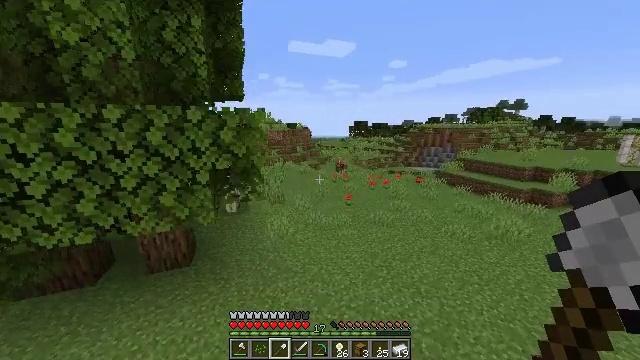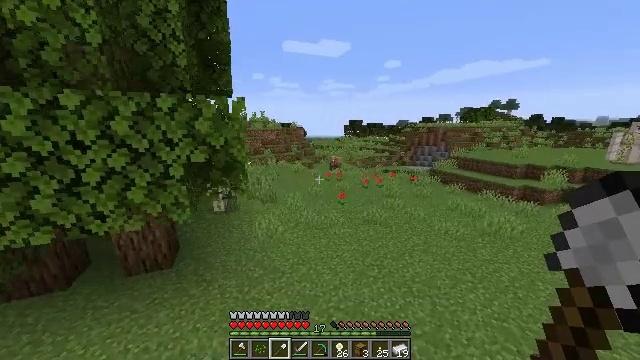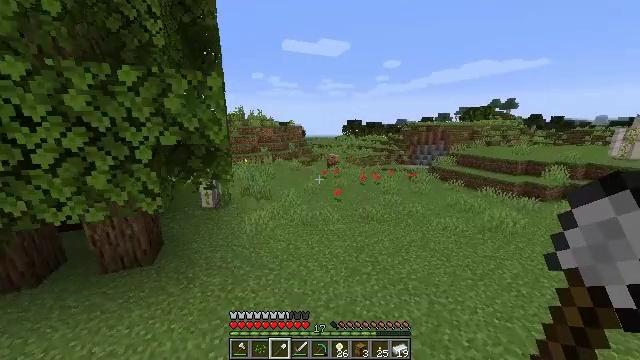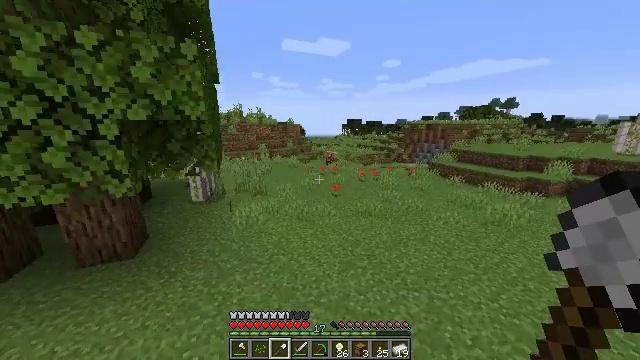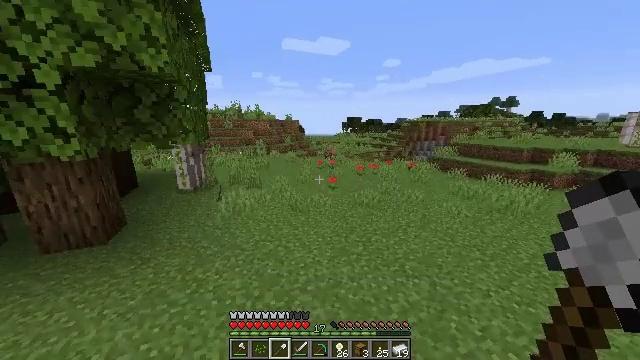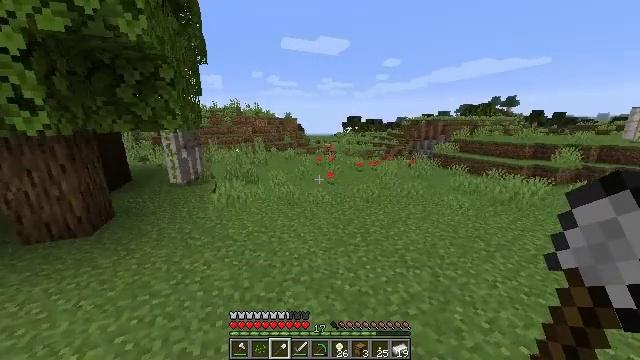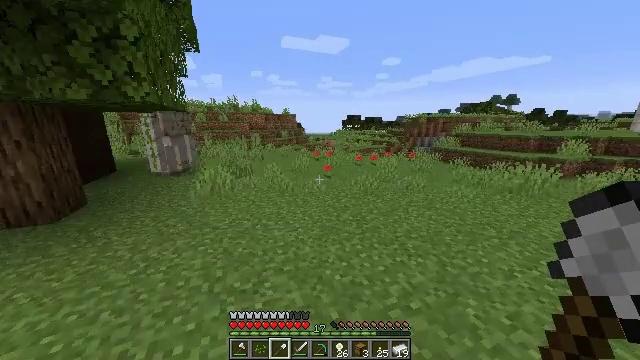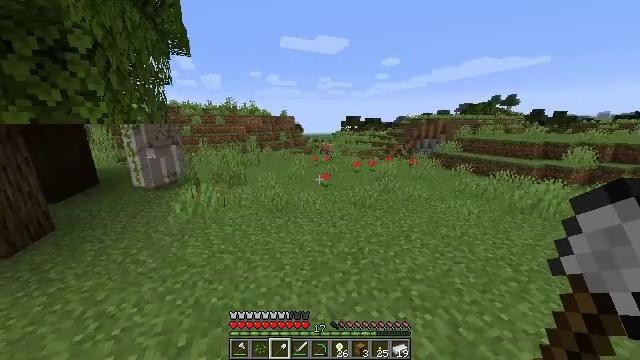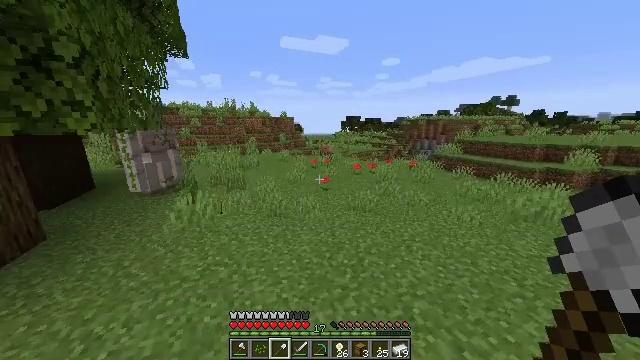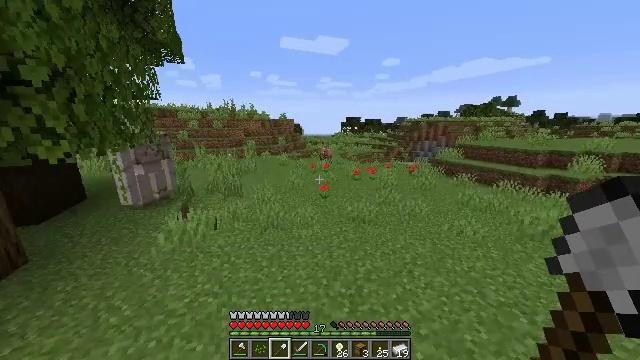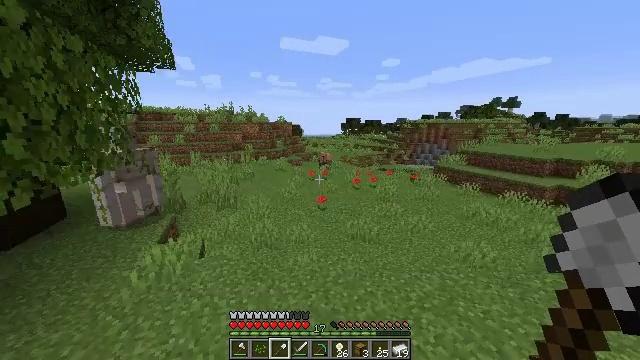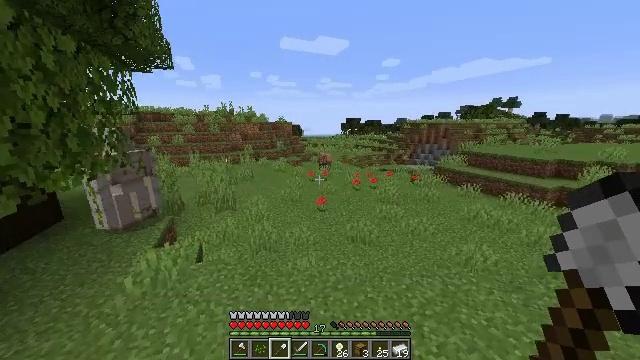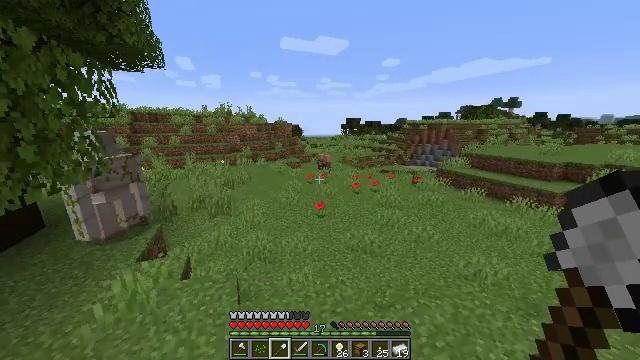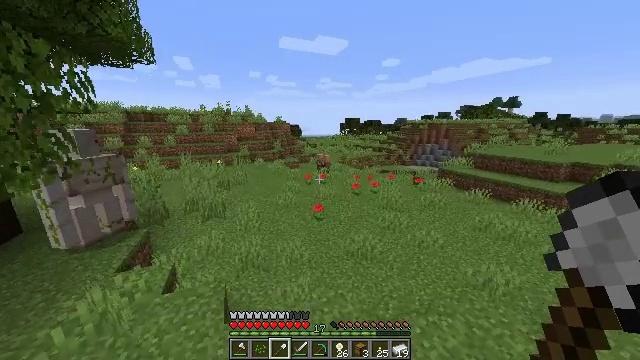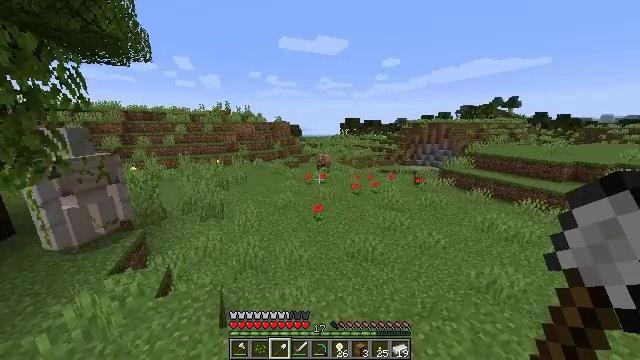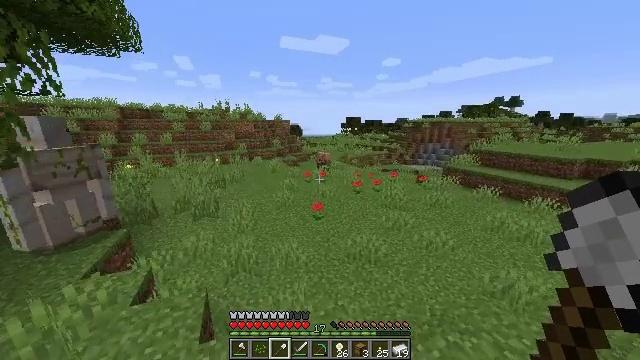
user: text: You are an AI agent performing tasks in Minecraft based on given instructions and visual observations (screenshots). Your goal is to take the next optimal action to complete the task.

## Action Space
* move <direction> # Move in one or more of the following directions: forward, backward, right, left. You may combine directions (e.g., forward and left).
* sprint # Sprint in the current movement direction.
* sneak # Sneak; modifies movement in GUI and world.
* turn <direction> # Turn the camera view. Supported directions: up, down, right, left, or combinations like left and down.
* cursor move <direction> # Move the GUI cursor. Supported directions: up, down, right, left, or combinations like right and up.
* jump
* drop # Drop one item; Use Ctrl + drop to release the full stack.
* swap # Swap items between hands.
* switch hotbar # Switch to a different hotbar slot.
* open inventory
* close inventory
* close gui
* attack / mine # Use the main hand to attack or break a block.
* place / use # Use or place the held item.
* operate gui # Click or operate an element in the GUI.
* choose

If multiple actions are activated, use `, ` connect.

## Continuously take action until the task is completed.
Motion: motion action
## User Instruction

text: Break the clay block to collect it.
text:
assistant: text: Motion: move forward, turn right, jump
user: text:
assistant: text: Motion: move forward, jump
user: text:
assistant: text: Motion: move forward, jump
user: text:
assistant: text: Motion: move forward, jump
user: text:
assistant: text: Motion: move forward, jump
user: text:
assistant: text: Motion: move forward, jump
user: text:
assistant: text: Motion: move forward, jump
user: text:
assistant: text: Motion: move forward, jump
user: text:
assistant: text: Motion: move forward, jump
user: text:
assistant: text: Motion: move forward, jump
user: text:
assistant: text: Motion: move forward, jump
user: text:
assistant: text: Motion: move forward, jump
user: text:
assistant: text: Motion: move forward, jump
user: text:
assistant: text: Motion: move forward, jump
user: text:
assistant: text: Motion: move forward, jump
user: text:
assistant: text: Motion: move forward, turn left, jump
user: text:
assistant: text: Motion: move forward, turn left and up, jump
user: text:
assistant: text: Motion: move forward, jump
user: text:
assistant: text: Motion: move forward, jump
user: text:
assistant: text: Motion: move forward, sprint, jump
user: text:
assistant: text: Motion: move forward, sprint, jump
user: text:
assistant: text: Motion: move forward, sprint, jump
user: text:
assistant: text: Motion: move forward, sprint, jump
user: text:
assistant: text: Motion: move forward, sprint, turn right, jump
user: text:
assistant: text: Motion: move forward, jump
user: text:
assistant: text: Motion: move forward, turn right, jump
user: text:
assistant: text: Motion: move forward, jump
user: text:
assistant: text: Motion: move forward, turn right, jump
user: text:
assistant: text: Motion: move forward, turn right, jump
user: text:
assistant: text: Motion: move forward, jump